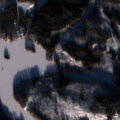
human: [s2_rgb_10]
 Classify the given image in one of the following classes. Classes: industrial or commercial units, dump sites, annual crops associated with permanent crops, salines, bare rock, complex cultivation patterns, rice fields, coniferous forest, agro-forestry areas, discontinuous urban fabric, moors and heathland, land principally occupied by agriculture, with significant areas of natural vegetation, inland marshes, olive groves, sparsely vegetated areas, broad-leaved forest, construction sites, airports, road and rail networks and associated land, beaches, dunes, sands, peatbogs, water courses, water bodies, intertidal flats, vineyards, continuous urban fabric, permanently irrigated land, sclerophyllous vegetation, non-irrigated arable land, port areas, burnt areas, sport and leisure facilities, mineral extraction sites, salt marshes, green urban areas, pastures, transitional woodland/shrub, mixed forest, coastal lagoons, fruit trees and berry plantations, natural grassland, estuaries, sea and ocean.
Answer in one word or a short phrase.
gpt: coniferous forest, mixed forest, transitional woodland/shrub, water bodies